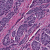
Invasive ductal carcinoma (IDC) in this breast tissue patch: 1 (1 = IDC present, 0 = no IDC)